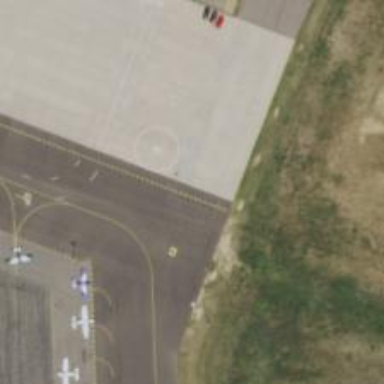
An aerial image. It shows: View of taxiway at the airport.